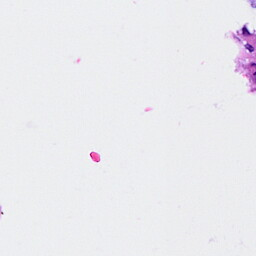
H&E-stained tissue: Breast